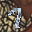
Label: 7